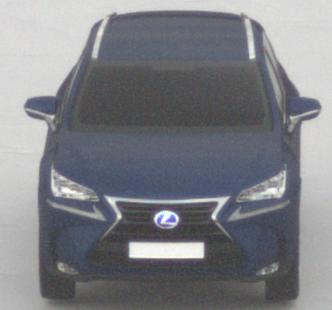
Make: Lexus
Model: NX 300h
Detailed model: NX (AZ1)
Model produced from: 2017/11
Model produced until: 2018/08
Doors: 5
Color: blue
Road condition: dry road
Daytime: morning or afternoon
Contrast: low contrast